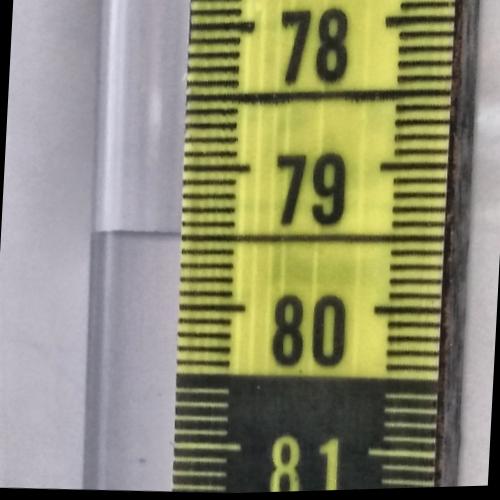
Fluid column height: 79.5 cm